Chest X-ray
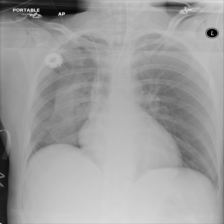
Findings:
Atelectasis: negative
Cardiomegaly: negative
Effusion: negative
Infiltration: negative
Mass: negative
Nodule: negative
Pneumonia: negative
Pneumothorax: positive
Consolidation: negative
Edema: negative
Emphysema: negative
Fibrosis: negative
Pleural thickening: negative
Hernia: negative